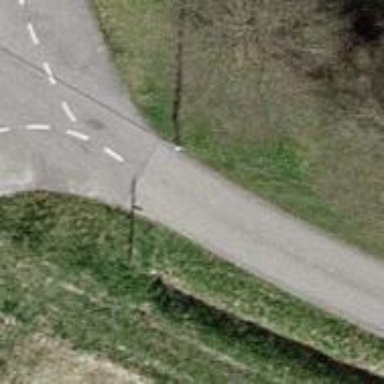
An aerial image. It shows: Unclassified road with asphalt surface.